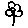
Label: flower